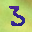
Label: 3